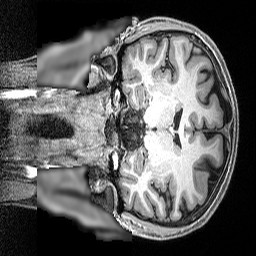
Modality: T1w
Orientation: coronal
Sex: male
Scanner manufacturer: siemens
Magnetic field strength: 3 T
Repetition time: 2.5 s
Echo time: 0.0029 s